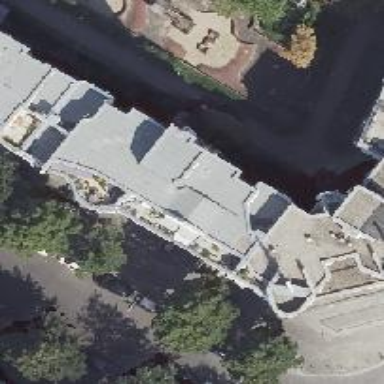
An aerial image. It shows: Cafe.